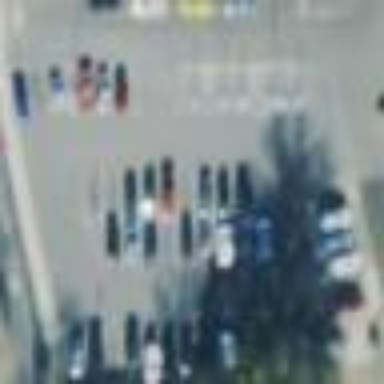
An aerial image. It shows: Parking area with asphalt surface. It is designated for bus park and ride.